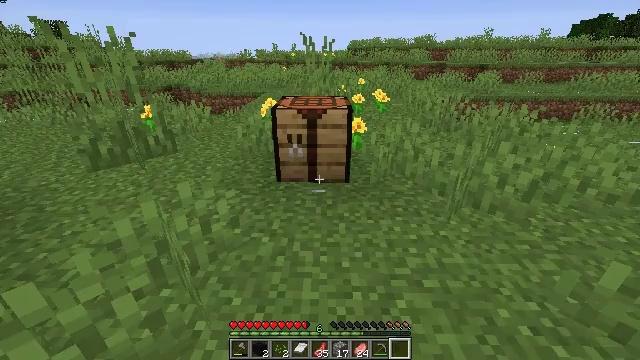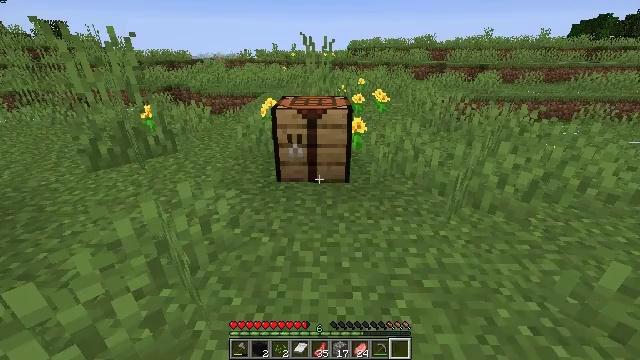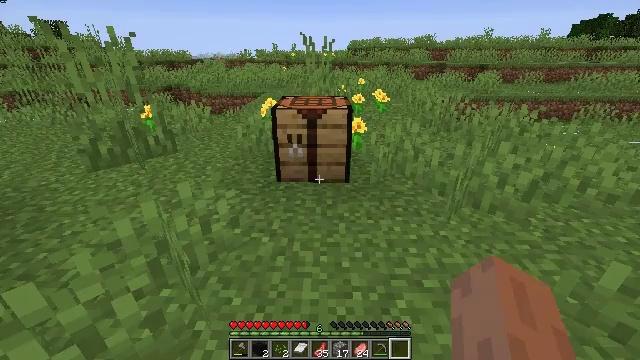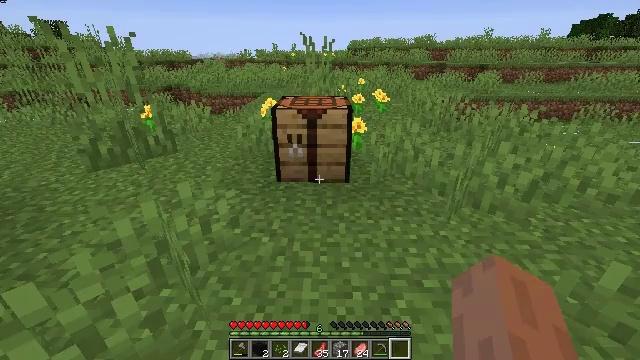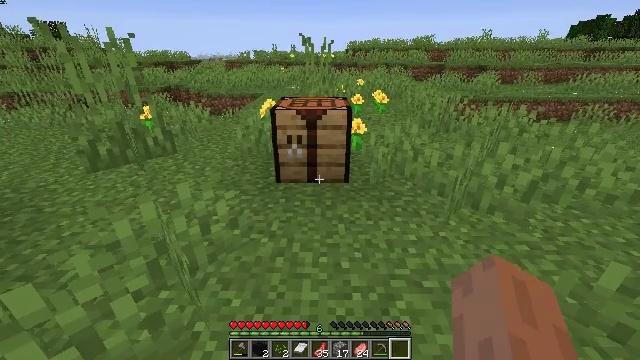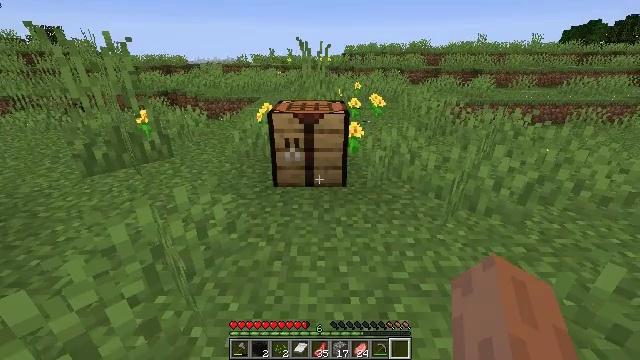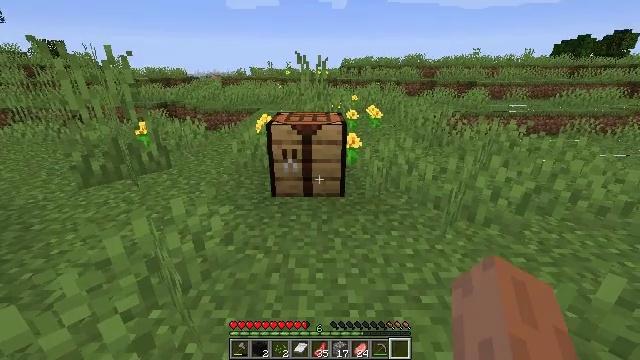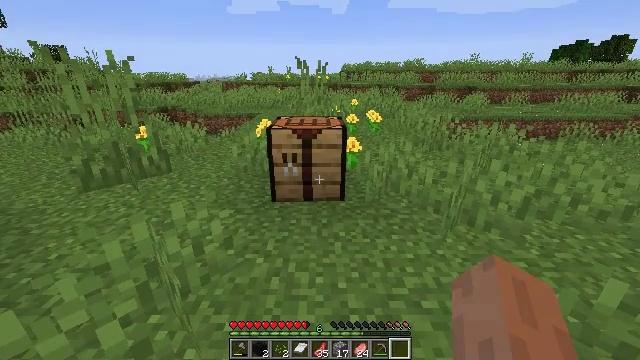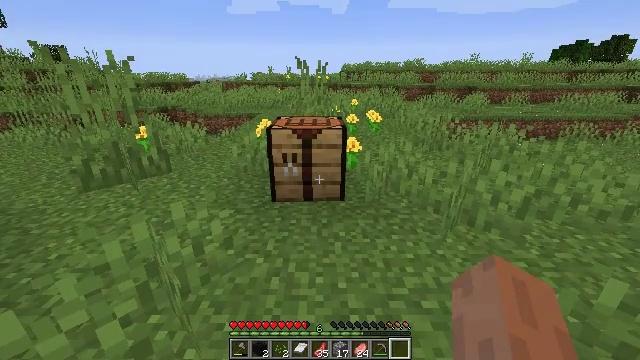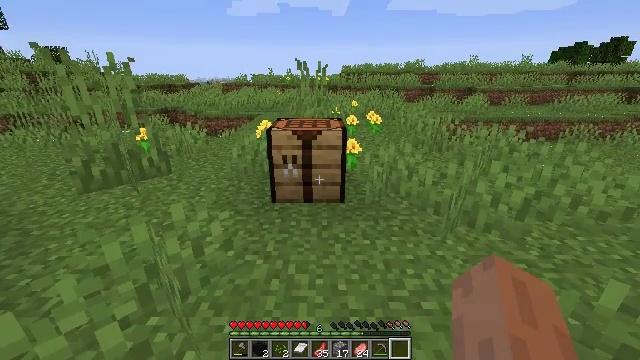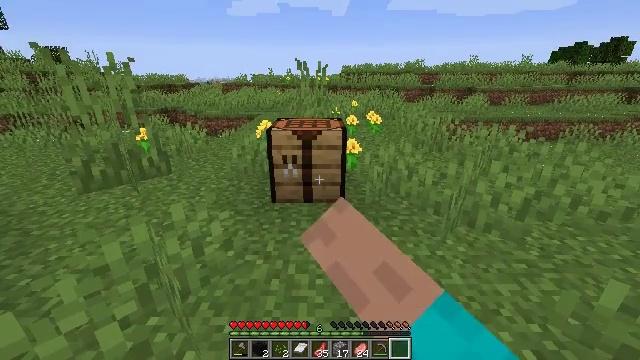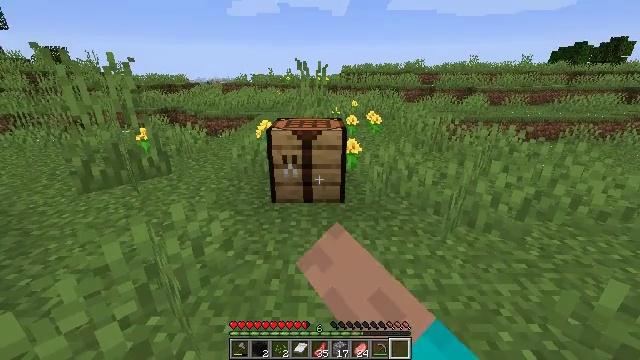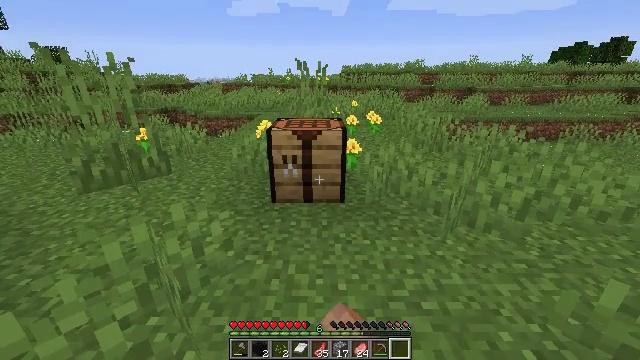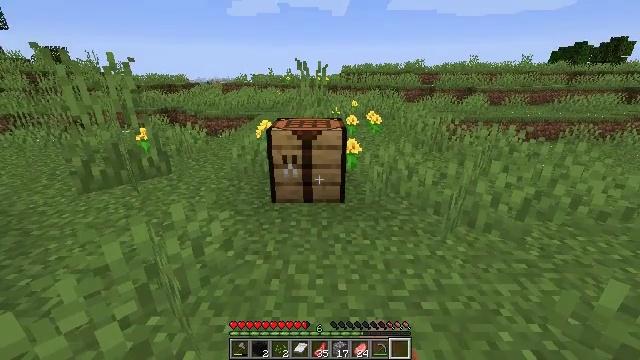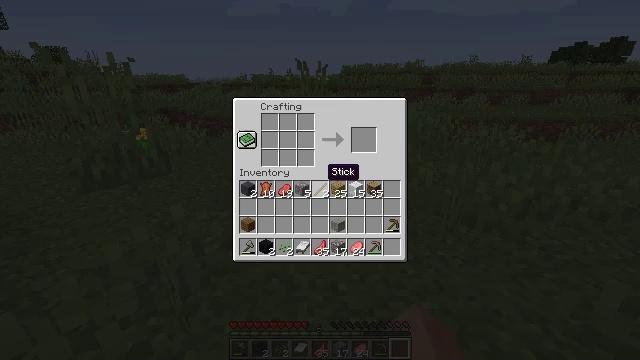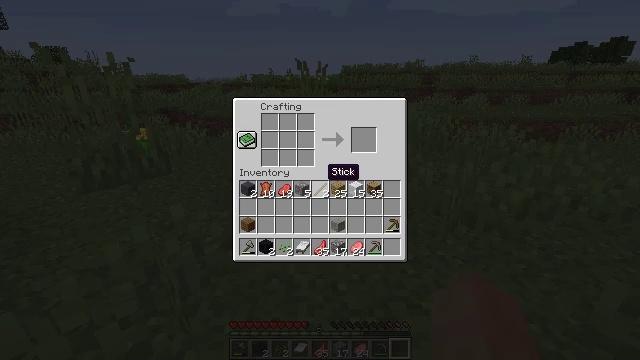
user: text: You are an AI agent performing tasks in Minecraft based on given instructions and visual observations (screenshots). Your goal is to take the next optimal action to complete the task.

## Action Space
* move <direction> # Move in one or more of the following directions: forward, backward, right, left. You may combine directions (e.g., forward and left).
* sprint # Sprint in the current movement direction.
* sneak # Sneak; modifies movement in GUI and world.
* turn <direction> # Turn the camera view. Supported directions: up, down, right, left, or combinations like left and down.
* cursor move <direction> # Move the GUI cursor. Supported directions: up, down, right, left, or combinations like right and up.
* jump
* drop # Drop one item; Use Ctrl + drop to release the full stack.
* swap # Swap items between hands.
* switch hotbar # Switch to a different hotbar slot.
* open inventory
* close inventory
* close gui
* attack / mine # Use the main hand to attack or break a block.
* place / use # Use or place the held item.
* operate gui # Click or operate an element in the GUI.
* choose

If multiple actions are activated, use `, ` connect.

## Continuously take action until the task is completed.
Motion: motion action
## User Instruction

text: Combine cobblestone in the crafting table to make a furnace.
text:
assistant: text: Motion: no_op
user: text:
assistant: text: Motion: no_op
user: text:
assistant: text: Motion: no_op
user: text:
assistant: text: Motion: no_op
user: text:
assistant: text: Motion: no_op
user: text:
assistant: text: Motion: turn up
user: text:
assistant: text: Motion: no_op
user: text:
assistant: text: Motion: no_op
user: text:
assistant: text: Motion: use / place
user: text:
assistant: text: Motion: use / place
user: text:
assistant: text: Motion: use / place
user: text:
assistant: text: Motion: no_op
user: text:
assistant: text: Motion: no_op
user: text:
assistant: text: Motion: open gui
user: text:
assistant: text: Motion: no_op
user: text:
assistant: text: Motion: no_op
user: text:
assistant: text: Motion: no_op
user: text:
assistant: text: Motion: no_op
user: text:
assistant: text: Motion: no_op
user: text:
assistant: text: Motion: no_op
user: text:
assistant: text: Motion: no_op
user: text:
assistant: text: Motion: no_op
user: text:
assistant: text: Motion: no_op
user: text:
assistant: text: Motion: no_op
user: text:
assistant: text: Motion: no_op
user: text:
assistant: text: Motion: no_op
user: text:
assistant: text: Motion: no_op
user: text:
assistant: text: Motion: no_op
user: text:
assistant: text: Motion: no_op
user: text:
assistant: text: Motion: no_op